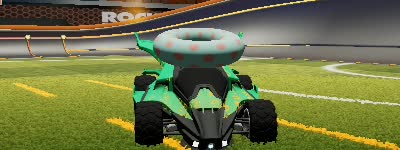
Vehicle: aftershock